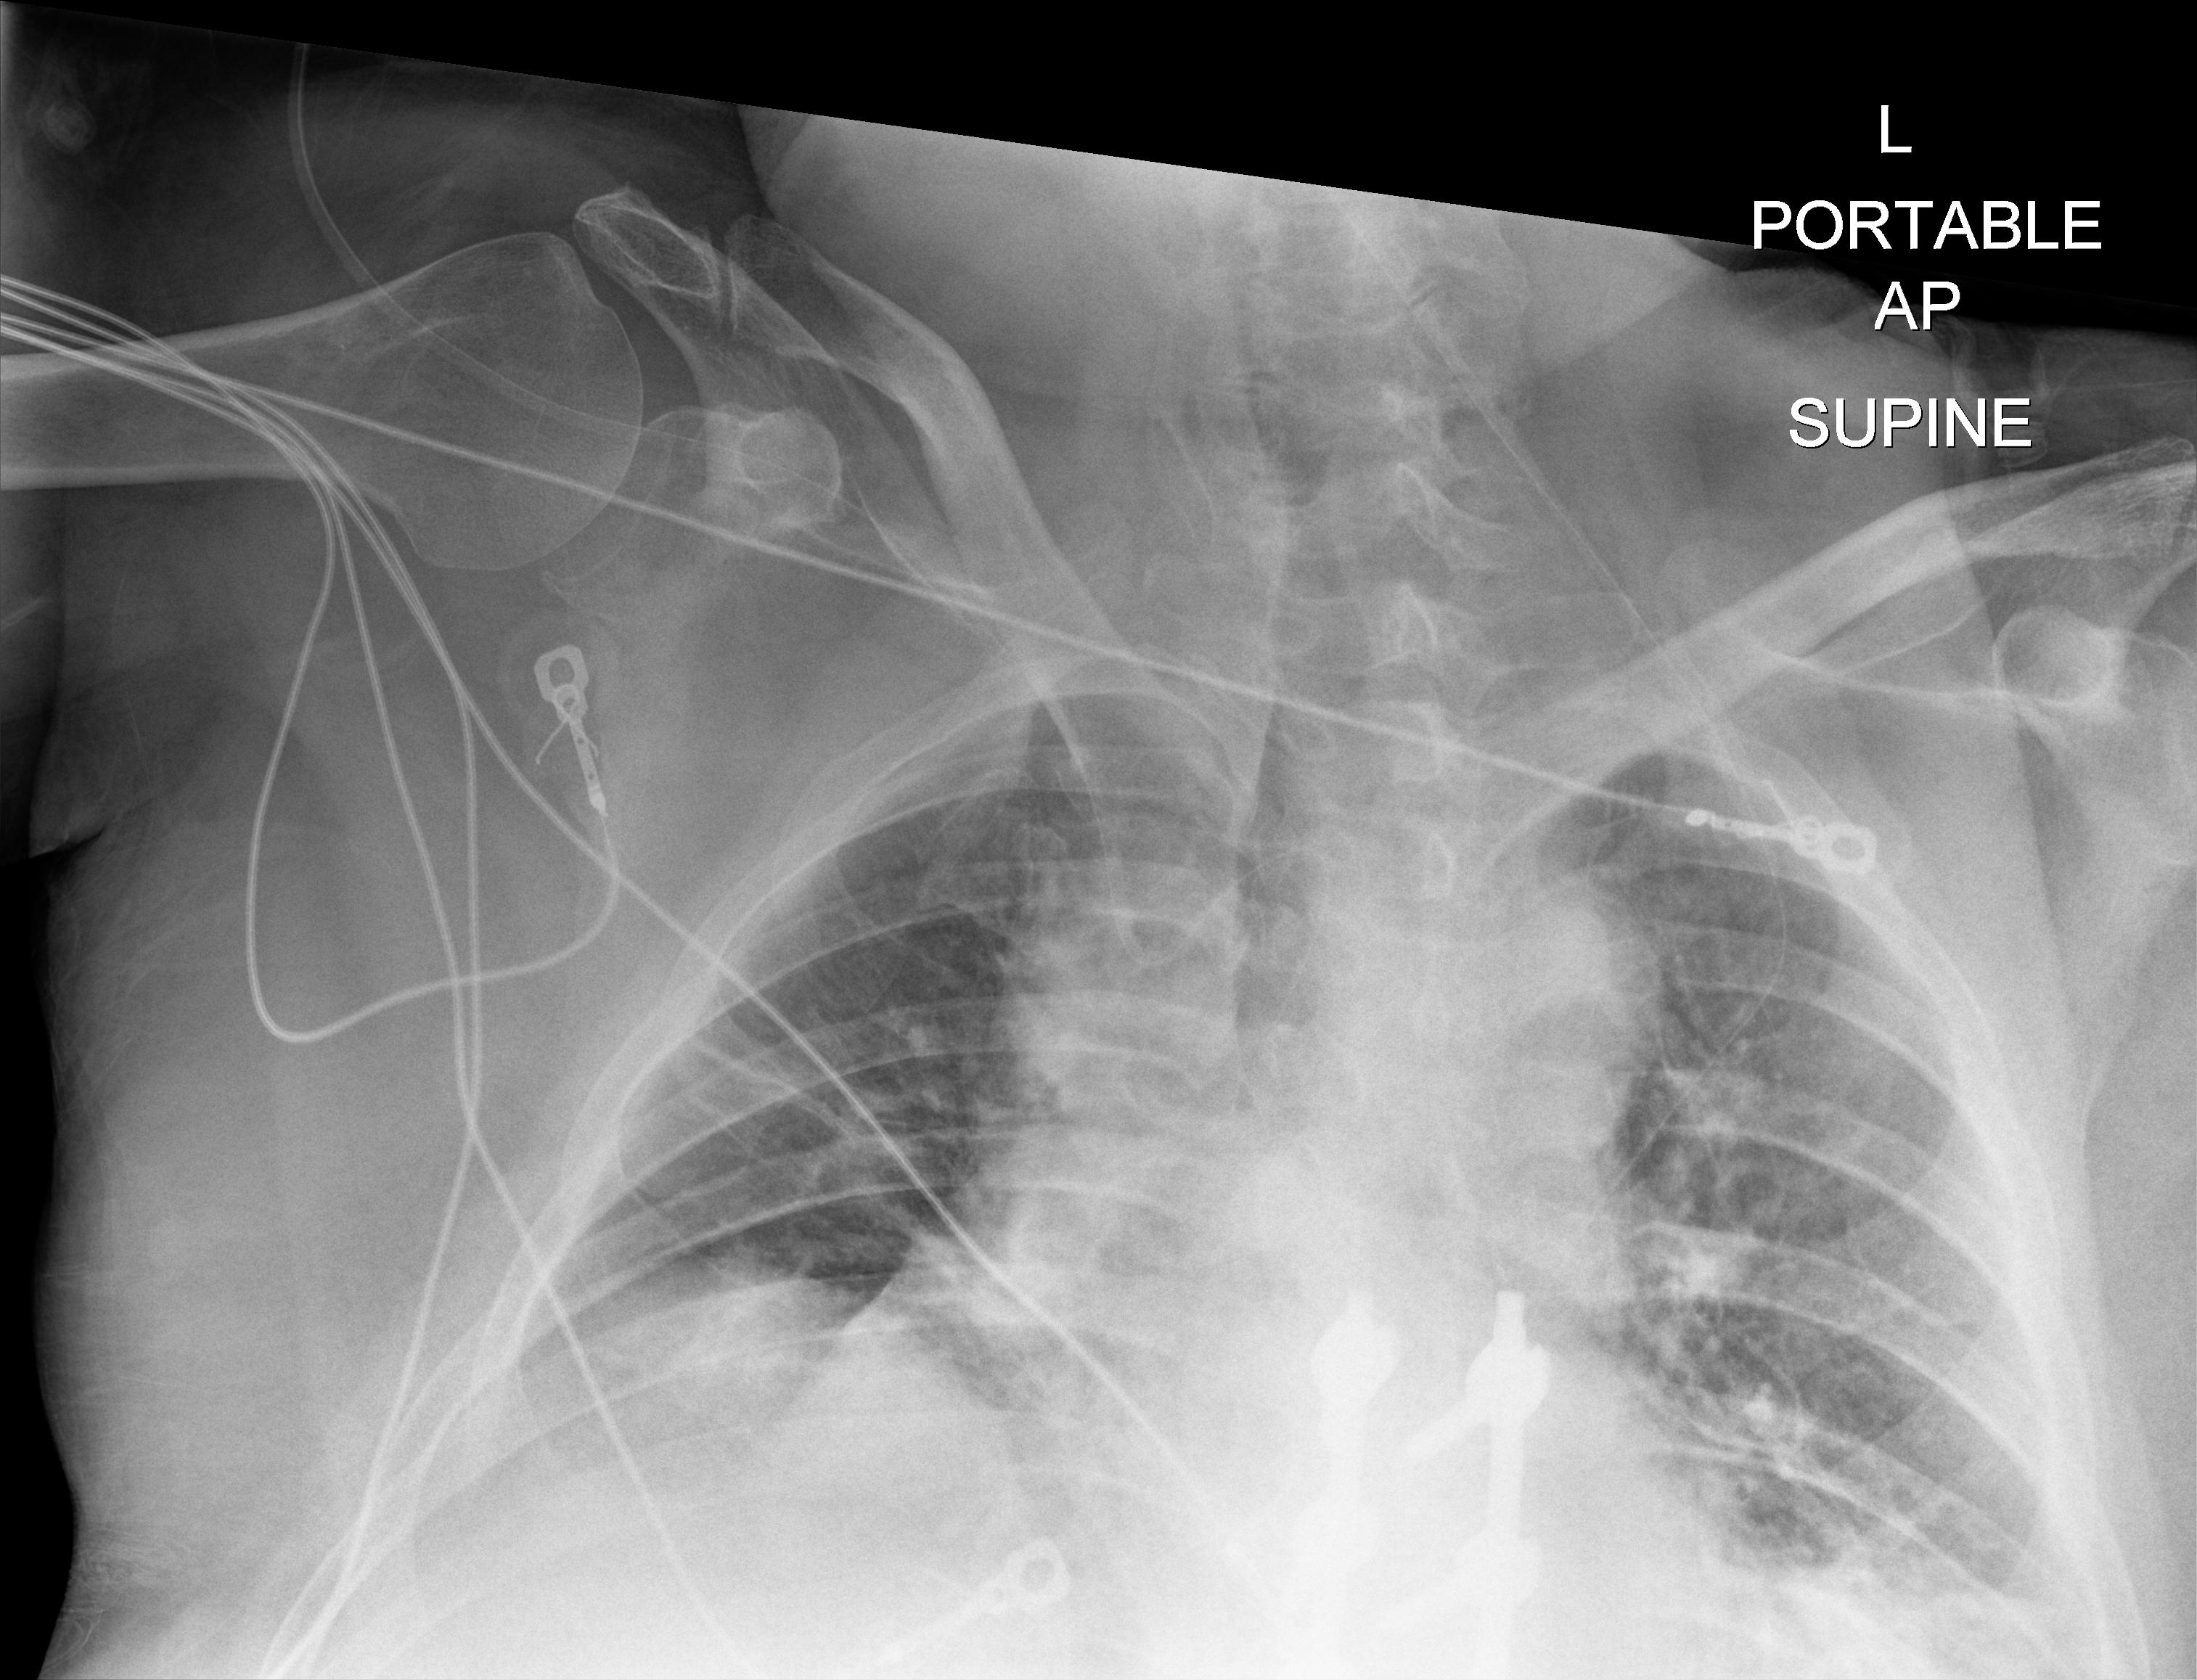
View: AP
Implant manufacturer: seaspine mariner